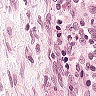
Metastatic tissue present: yes